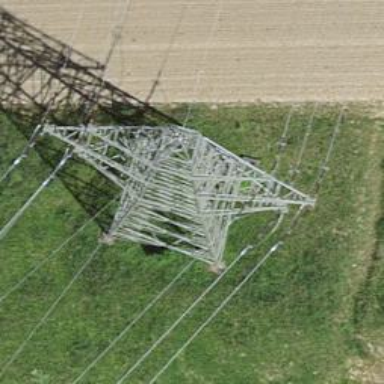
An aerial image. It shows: Three cables of power line.